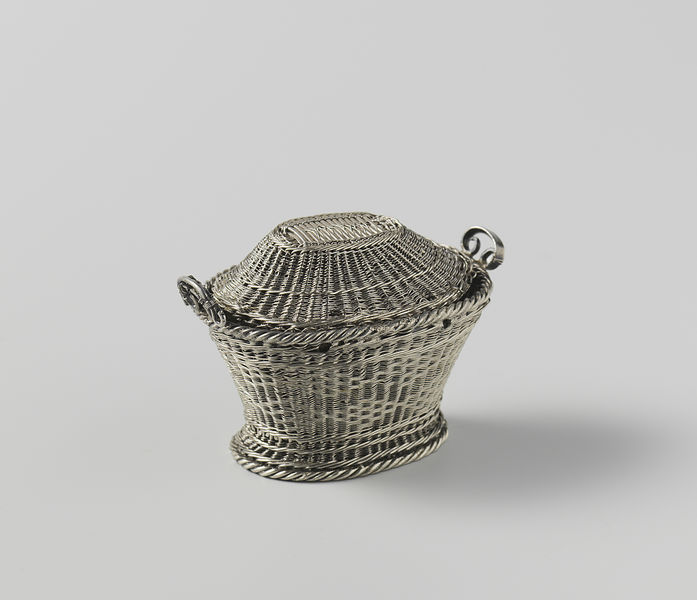
Titel: Wasmand
Standort: Amsterdam
Institution: Rijksmuseum
Schlagwörter: muster, ruhe, korb, foto, deckel, geflecht, griffe, behälter, corbeille, panier, anse, tresse, metal, pique-nique, couvercle, anses, mmetal, vorsorge